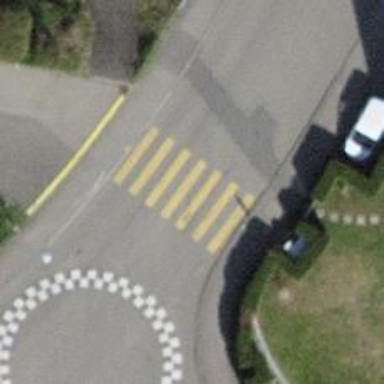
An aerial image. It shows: Uncontrolled zebra crossing on the road.